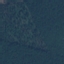
Label: Forest